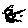
Label: sun